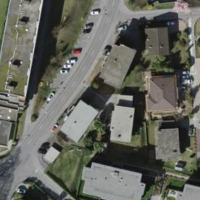
EUNIS habitat code: 54
Species observed at this site:
Corylus avellana
Levisticum officinale